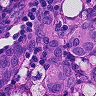
Metastatic tissue present: yes